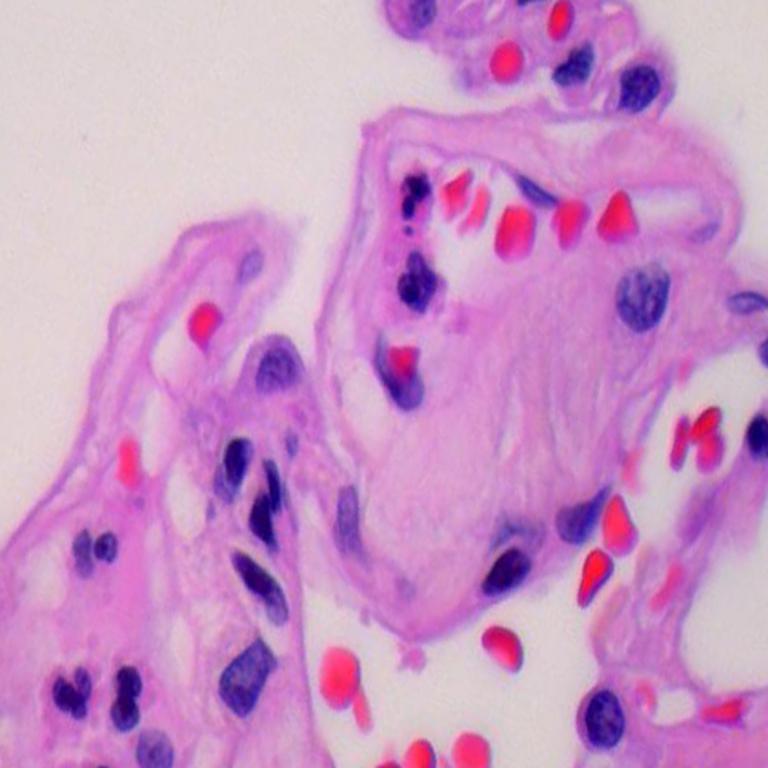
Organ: lung
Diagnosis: benign